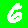
Digit: 6